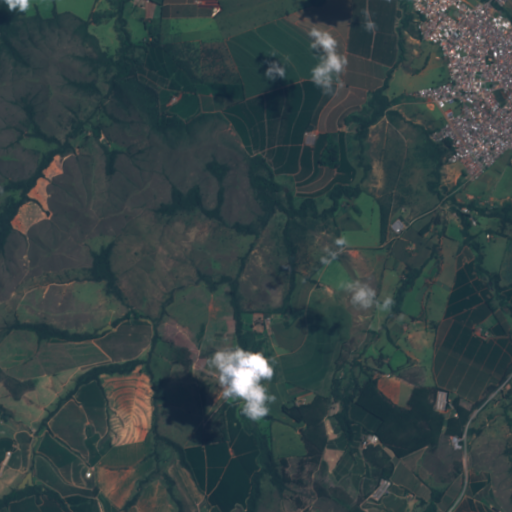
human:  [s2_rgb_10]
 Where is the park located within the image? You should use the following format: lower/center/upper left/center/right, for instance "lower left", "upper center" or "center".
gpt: The park is located in the upper right of the image.
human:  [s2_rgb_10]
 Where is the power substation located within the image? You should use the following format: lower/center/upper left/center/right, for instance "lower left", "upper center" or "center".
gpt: The power substation is located in the center right of the image.
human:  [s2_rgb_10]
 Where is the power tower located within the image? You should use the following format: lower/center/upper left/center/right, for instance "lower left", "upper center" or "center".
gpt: The power tower is located in the center right of the image.
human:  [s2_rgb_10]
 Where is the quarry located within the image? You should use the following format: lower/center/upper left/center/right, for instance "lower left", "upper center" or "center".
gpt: There is no quarry in the image.